Question: It's rather annoying and I can't seem to figure out why.

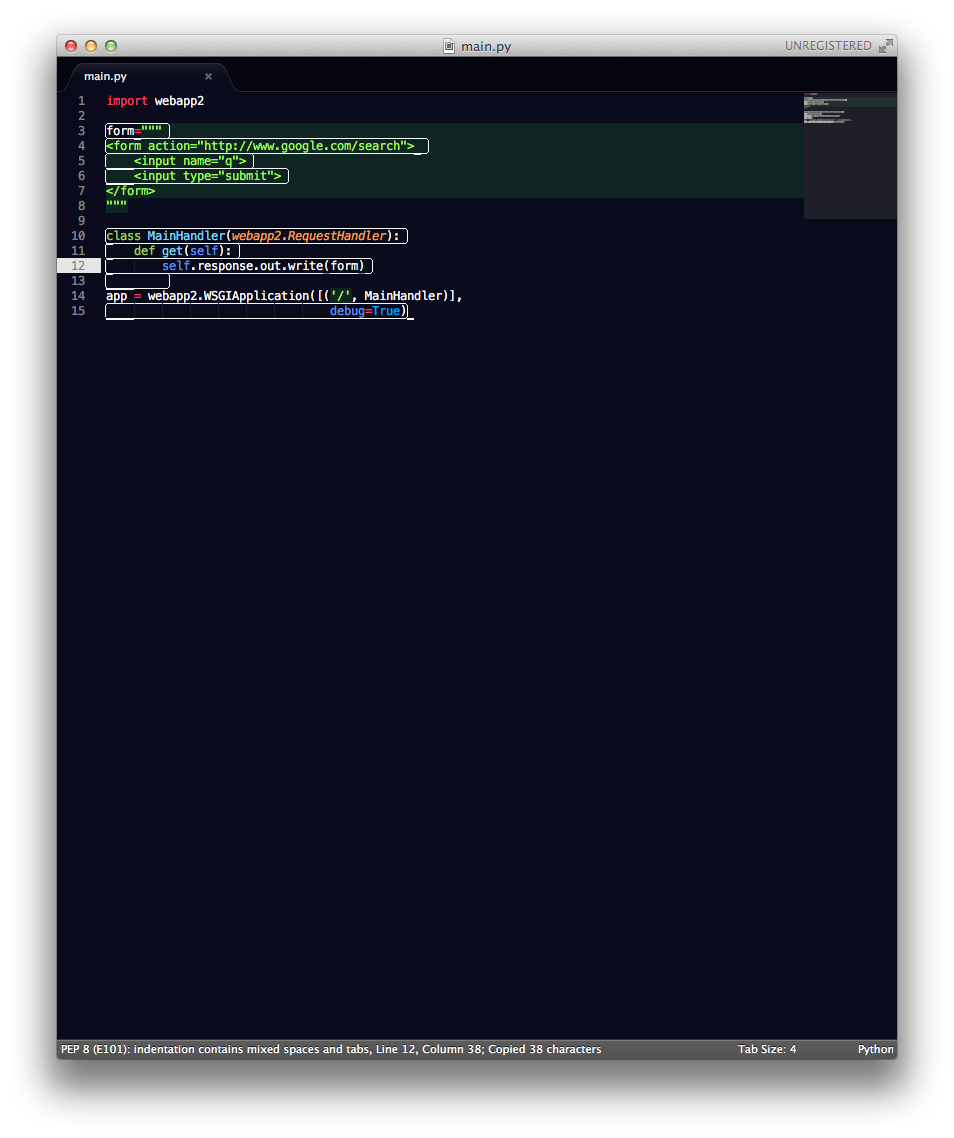
Answer: Looks like you have <URL> installed. It highlights errors and warnings.